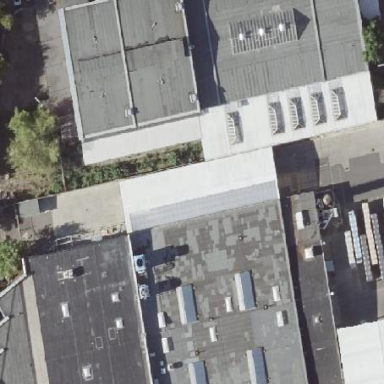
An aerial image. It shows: View of roof of building.